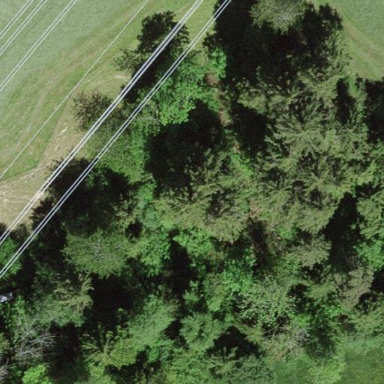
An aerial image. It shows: Mixed leaf-type forest area.